Question: I'm trying to get the following data from a TFS OLAP cube in a single query
'''
[Work Item].[System_ID] | [Work Item].[System_Title] | [Measures].[BaselineWork]
13426 | Do some work | 5
'''
Sounds pretty simple huh? That's what I thought too, but having 0 knowledge of OLAP, TFS and MDX has made this pretty daunting.

So, I can get this...
'''
SELECT
[Measures].[Microsoft_VSTS_Scheduling_BaselineWork] ON COLUMNS,
[Work Item].[System_Id].MEMBERS ON ROWS
FROM [Team System]
WHERE [Work Item].[System_WorkItemType].&[WPS Task]
'''
and this...
'''
SELECT
[Measures].[Microsoft_VSTS_Scheduling_BaselineWork] ON COLUMNS,
[Work Item].[System_Title].MEMBERS ON ROWS
FROM [Team System]
WHERE [Work Item].[System_WorkItemType].&[WPS Task]
'''
but combining the two has got me stumped.
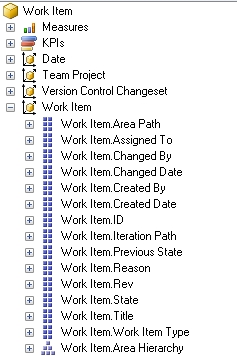
Answer: I think this is what you're after:
'''
SELECT
[Measures].[Microsoft_VSTS_Scheduling_BaselineWork] ON COLUMNS,
[Work Item].[System_Title].MEMBERS * [Work Item].[System_Id].MEMBERS ON ROWS
FROM [Team System]
WHERE [Work Item].[System_WorkItemType].&[WPS Task]
'''
The multiplication is a cross join between the System_Title and System_ID sets. There is more information <URL>